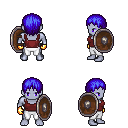
a pixel art fantasy rpg character, male body template, dark elf, purple skin, maroon pirate shirt, white pants, blue plain hairstyle, gold gloves, shield, four views (front, back, left, right), 2x2 character sprite sheet, small pixel art, hard edges, no anti-aliasing